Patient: sex F, age 64
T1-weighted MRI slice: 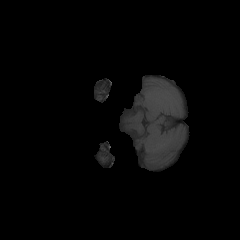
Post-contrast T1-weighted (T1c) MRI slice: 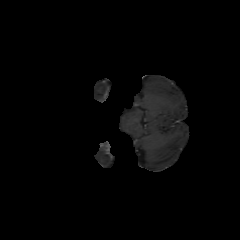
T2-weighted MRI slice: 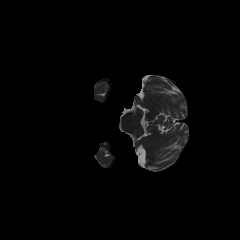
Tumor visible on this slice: no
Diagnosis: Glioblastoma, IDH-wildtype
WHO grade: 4